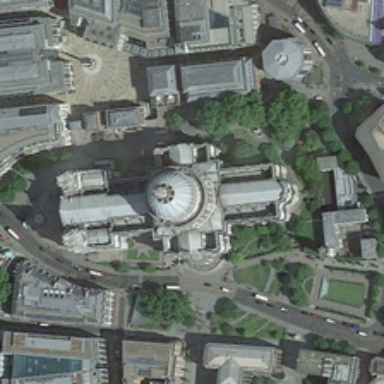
Many buildings and some green trees are around a church .